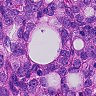
Metastatic tissue present: yes